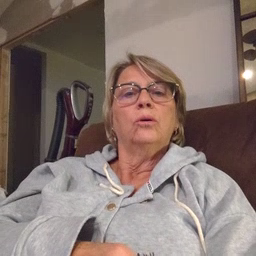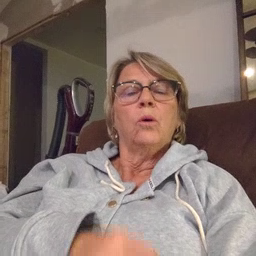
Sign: drawer